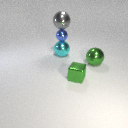
small green metal cube to the left of large green metal sphere